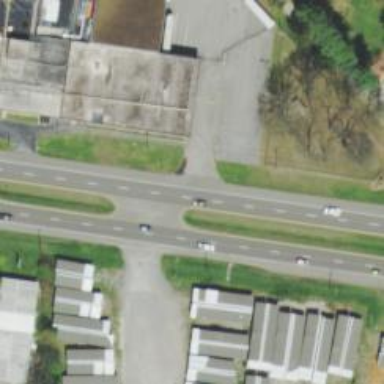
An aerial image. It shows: Trunk link highway.